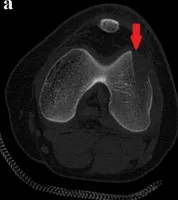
CT scan of the patient's left knee. . The intra-articular lesion is visible on the lateral femoral condyle:. Axial view.
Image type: radiology (ct)